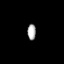
Tissue: prostate
Cell type: T cells
Senescence score: 0.6854
Nuclear area (px): 129
Mean DAPI intensity: 174.876